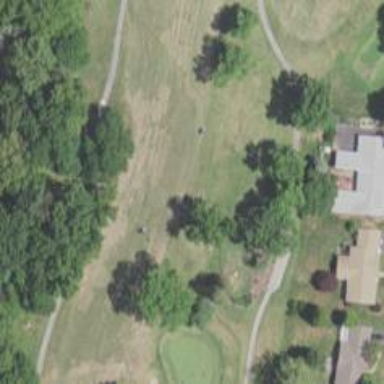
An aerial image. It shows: Golf hole.